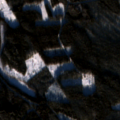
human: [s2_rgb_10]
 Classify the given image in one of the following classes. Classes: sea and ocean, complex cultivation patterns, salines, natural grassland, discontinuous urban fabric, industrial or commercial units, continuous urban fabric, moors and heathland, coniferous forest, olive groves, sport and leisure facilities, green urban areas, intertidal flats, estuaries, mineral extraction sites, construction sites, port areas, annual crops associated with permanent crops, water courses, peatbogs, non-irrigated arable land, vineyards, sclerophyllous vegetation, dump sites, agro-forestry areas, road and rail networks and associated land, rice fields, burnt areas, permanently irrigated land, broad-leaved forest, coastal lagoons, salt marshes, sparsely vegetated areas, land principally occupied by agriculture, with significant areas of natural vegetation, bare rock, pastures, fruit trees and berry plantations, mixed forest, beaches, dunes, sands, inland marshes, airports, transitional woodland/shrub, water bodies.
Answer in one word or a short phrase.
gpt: coniferous forest, transitional woodland/shrub